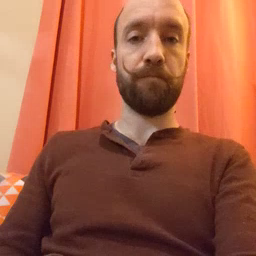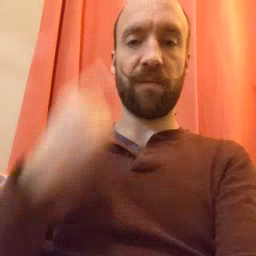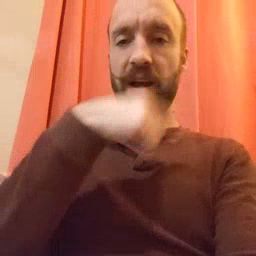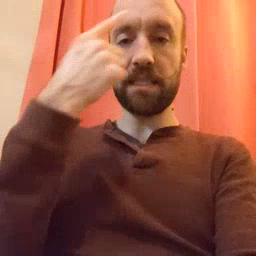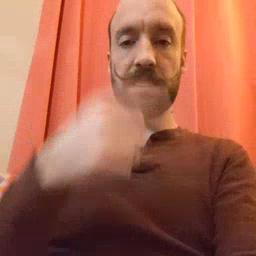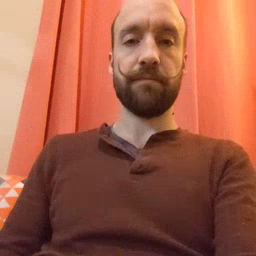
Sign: face